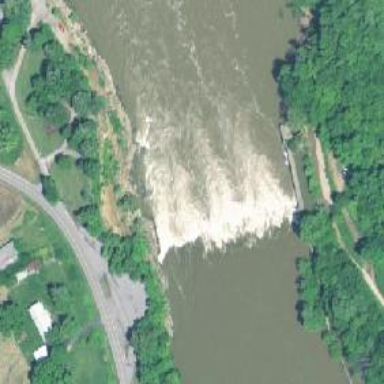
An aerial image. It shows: Weir along the waterway.